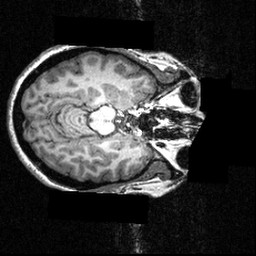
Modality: T1w
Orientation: axial
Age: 27
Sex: female
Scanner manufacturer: siemens
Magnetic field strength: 3.951 T
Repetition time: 1.5 s
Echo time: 0.00335 s